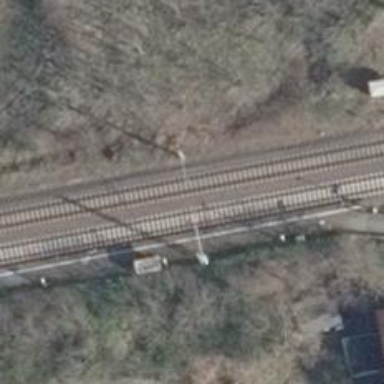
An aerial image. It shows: Milestone along the railway with catenary mast.